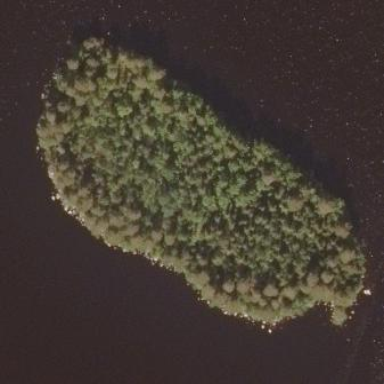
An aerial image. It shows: Islet surrounded by woodland.